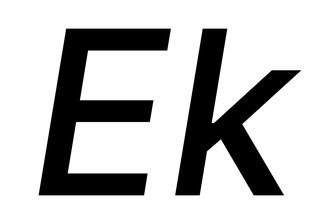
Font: Inter-Italic_Medium_Italic